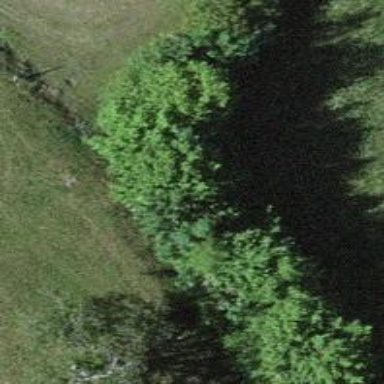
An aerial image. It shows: Hedge barrier.